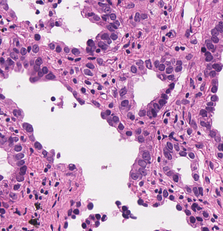
Tumor epithelial tissue: yes
Tumor-associated stroma tissue: yes
Normal tissue: no